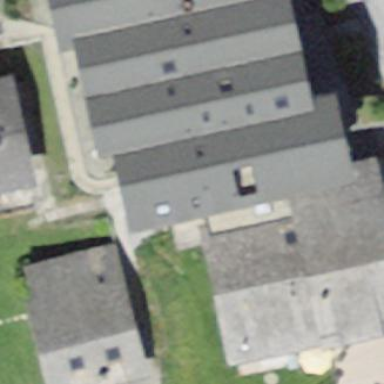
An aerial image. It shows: Building.